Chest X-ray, PA view. Patient: 59 years old, sex M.
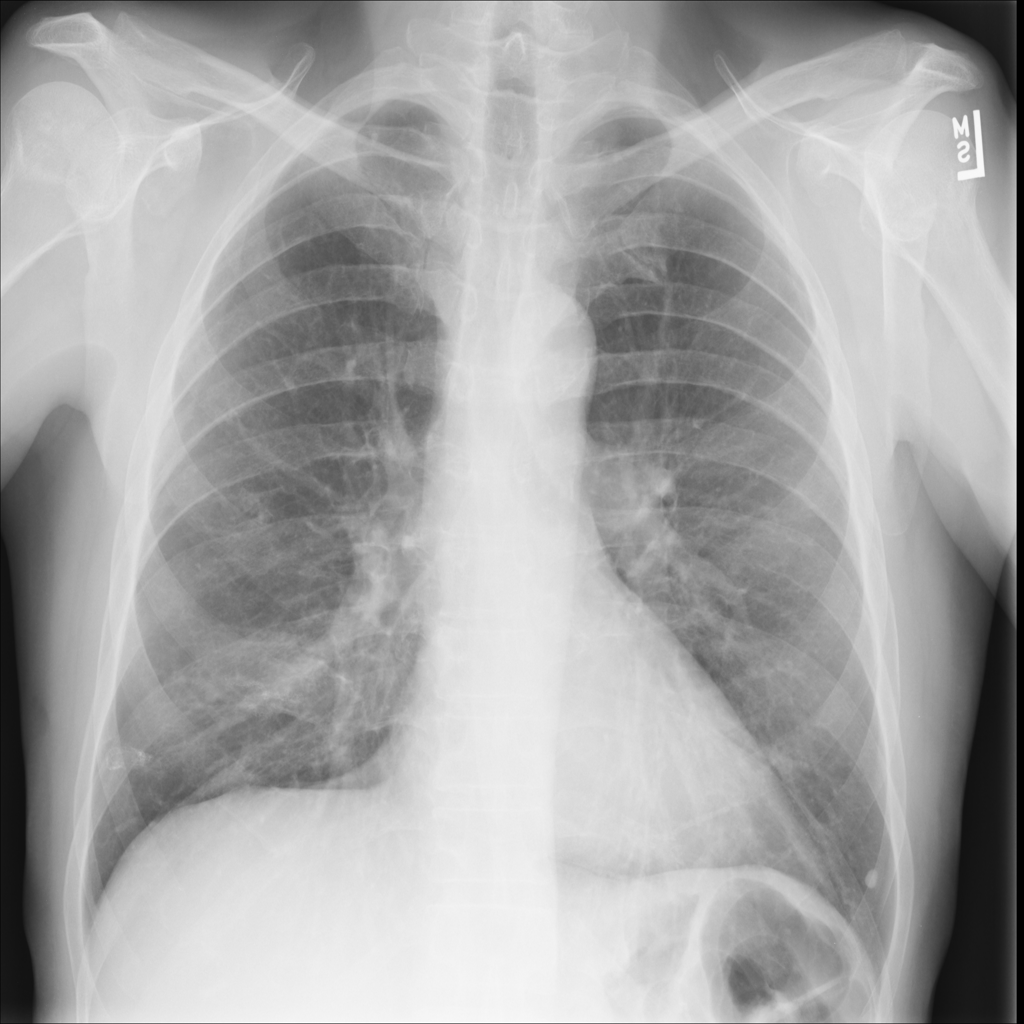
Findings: Infiltration